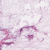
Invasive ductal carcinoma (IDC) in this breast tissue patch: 0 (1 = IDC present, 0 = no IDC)